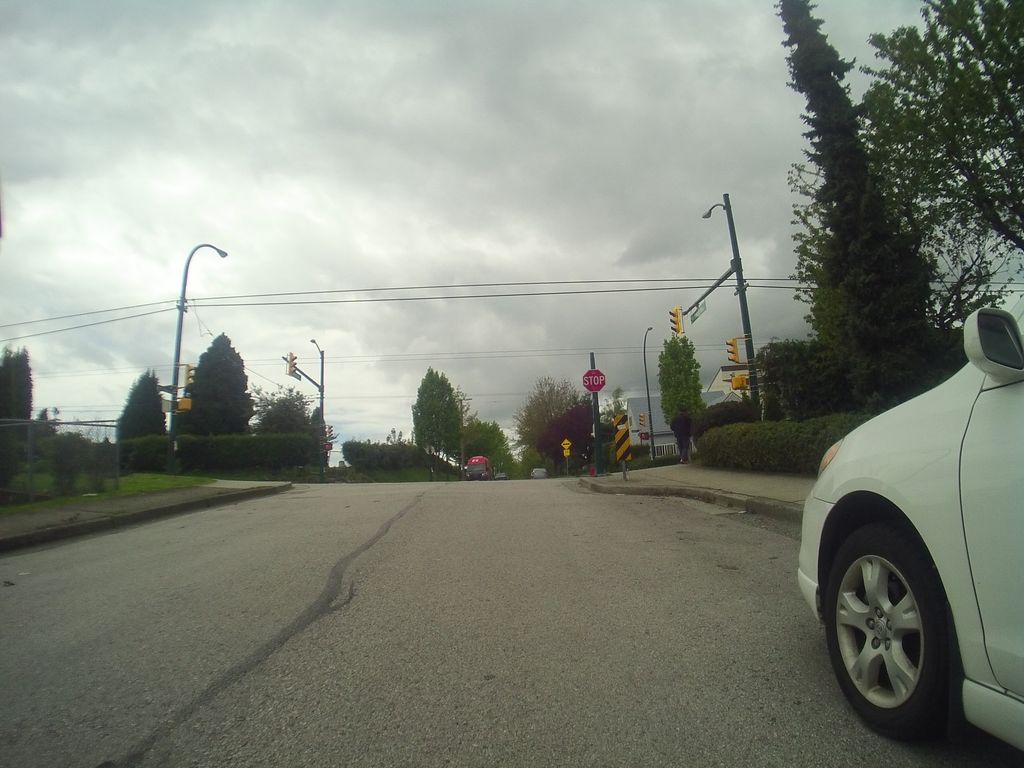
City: vancouver